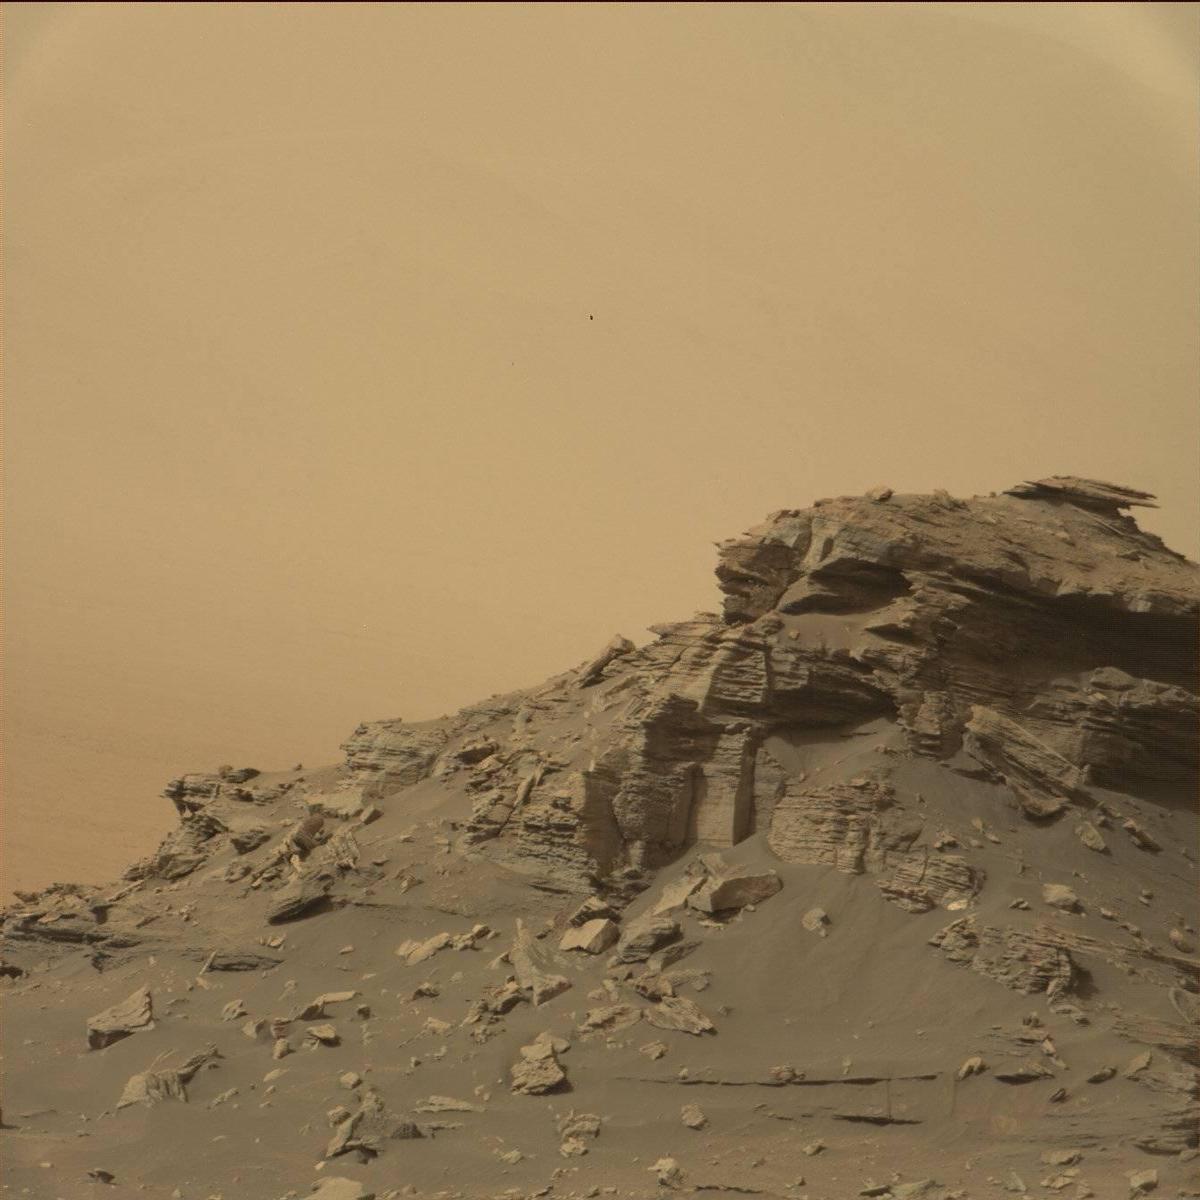
Terrain classes present: Bedrock, Sand / Soil, Sky